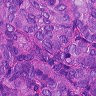
Metastatic tissue present: yes